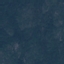
Land use / land cover: Forest